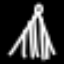
Label: The Eiffel Tower